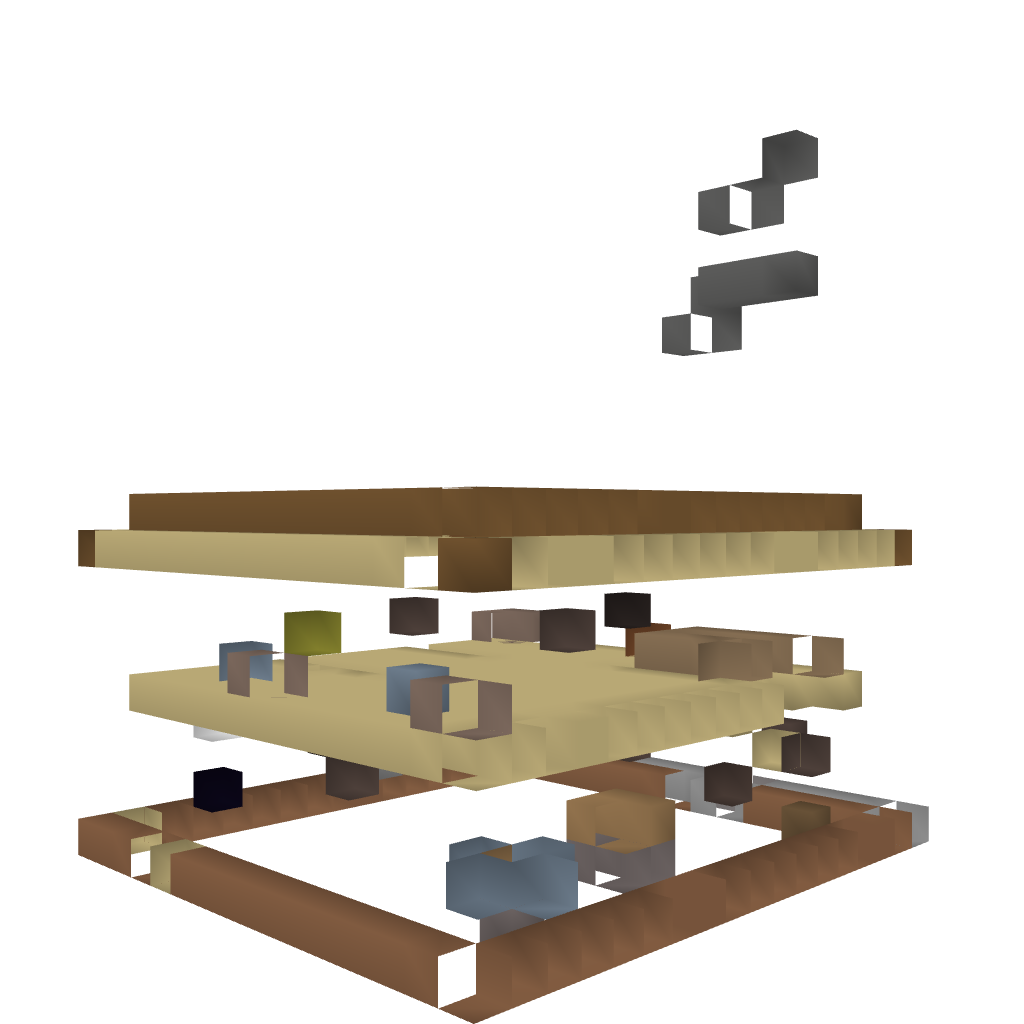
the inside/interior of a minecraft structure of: Modern house